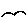
Label: bird